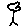
Label: tree